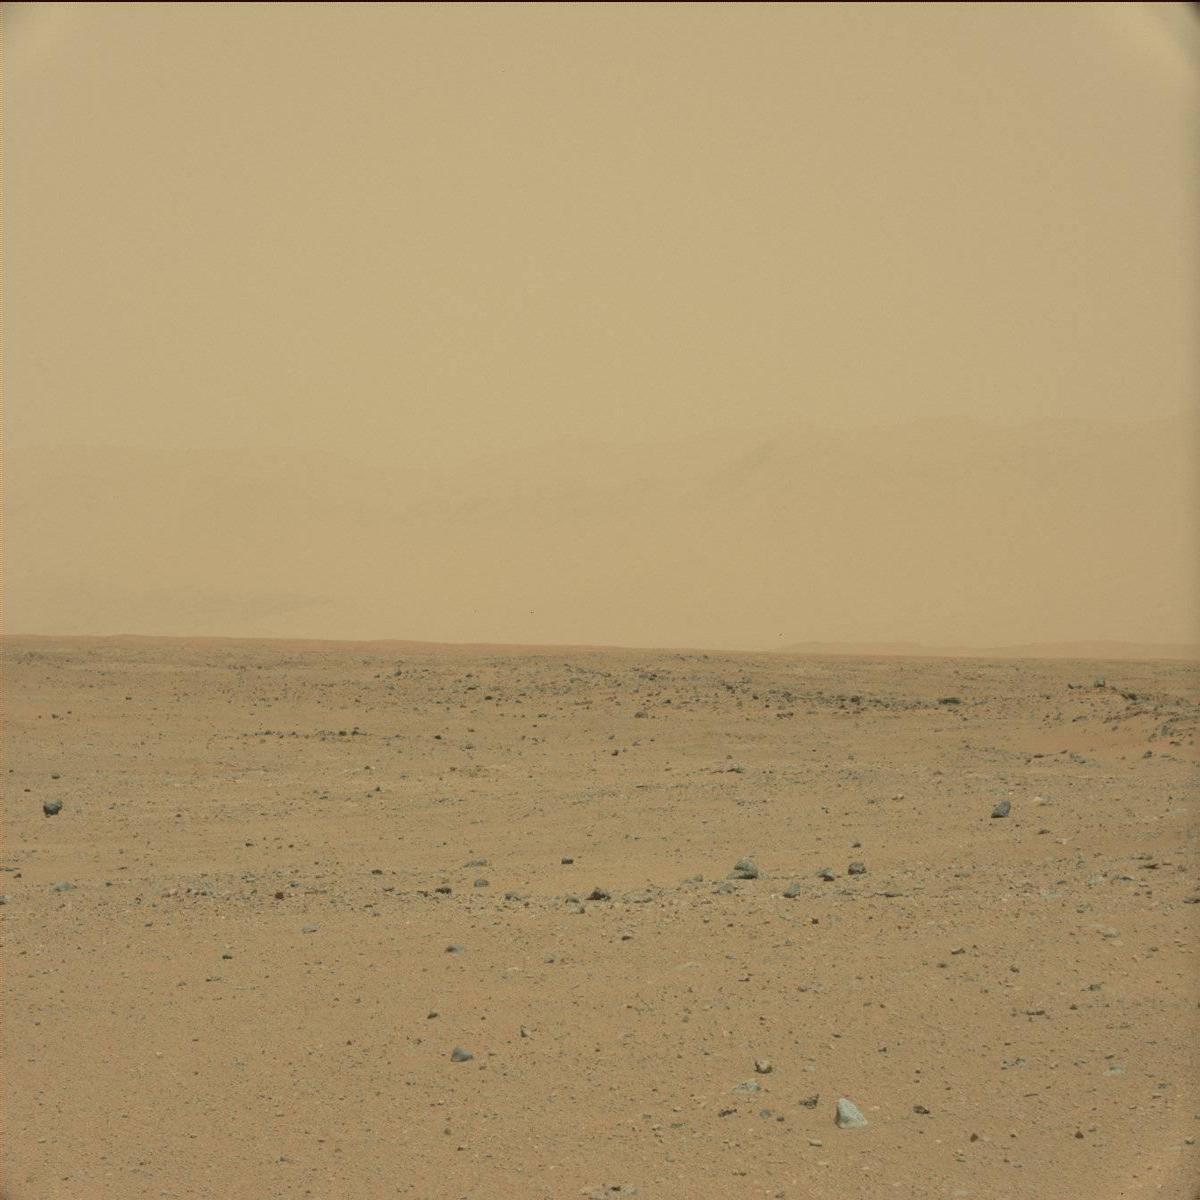
Terrain classes present: Bedrock, Ridge, Rock, Sand / Soil, Sky